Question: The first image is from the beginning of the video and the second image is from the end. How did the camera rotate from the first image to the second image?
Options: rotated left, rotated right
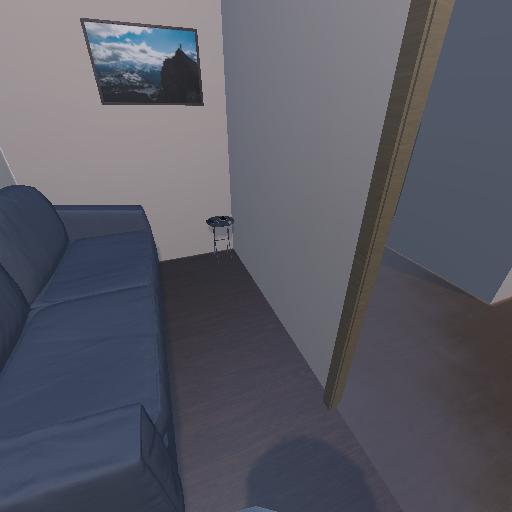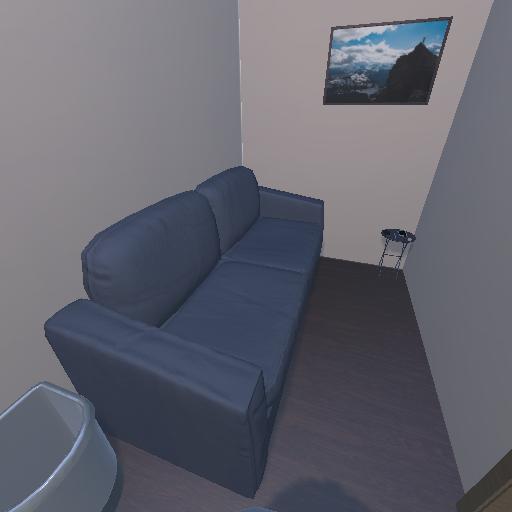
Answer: rotated left